Frequency: 85000
Velocity: 0,2635
Power: 33,1
Pulse duration: 0,0000001
Pass count: 1
Magnification: 10
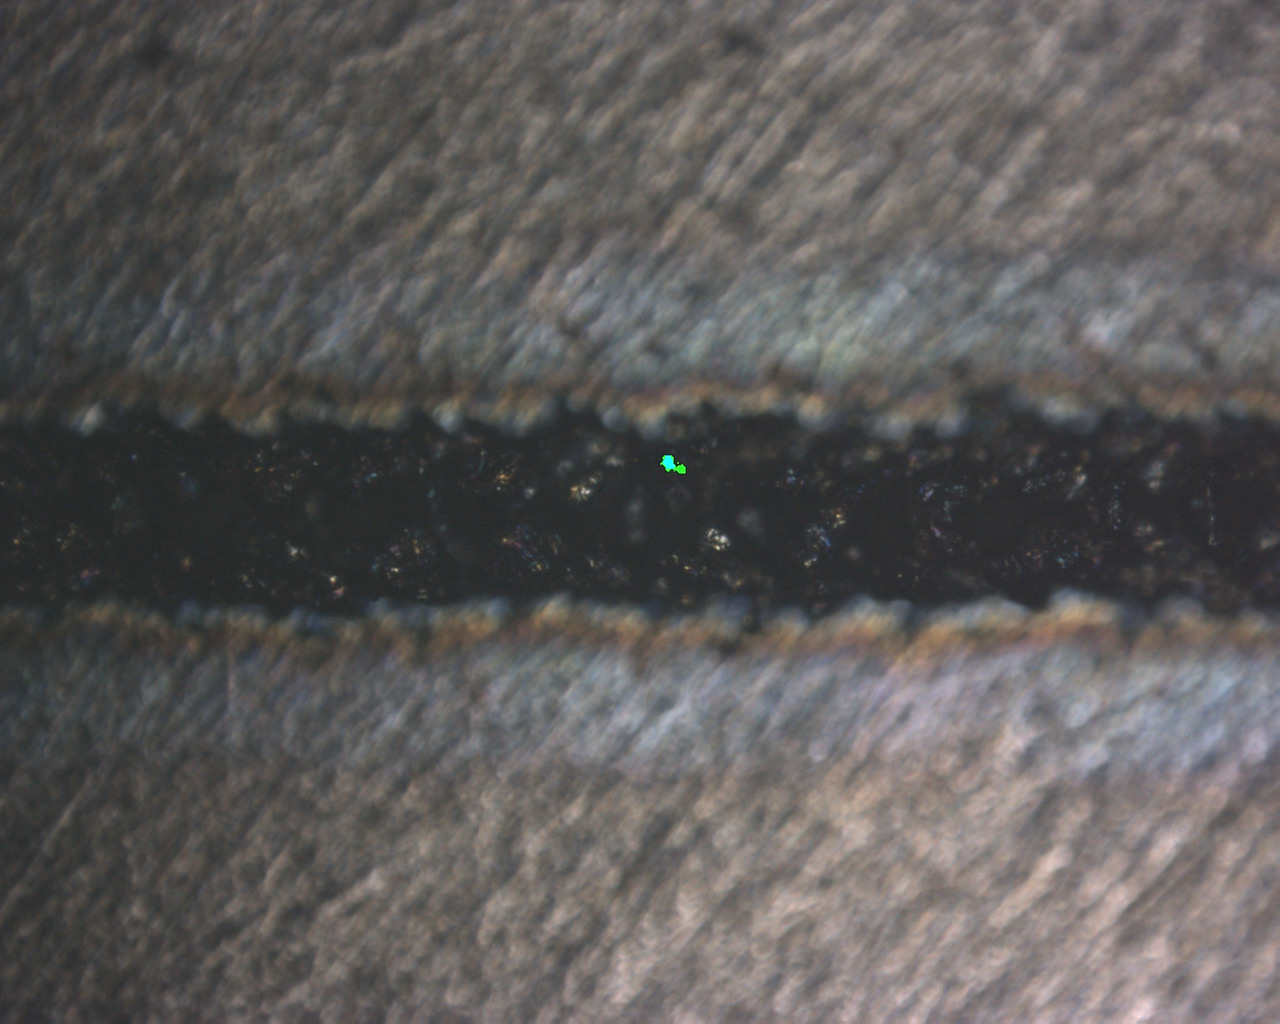
Measured width: 129.245
Other width: 79.932